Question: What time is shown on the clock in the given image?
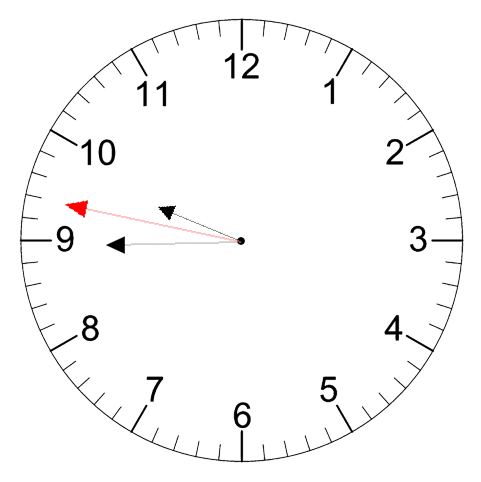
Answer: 09:44:47